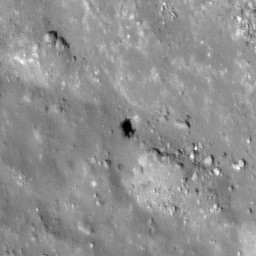
Pit: Tharp 4
Host crater: Tharp
Host type: impact_melt
Lunar coordinates: latitude -30.606, longitude 145.706